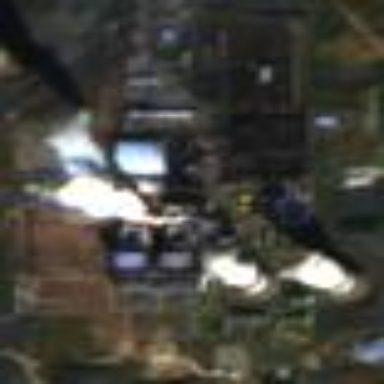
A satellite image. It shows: Industrial area with coal power plant.